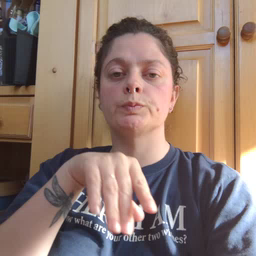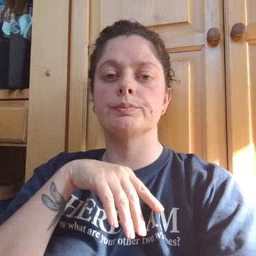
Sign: another